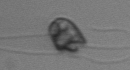
Label: flagellate_morphotype1